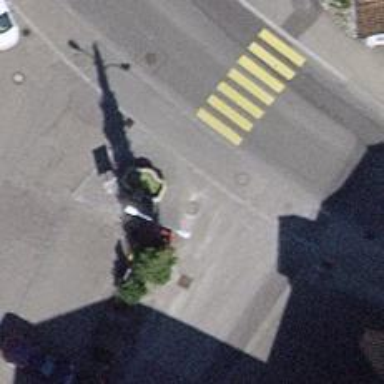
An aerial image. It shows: Bus stop with platform for public transport.